Question: I use the code below to add touch TapGestureRecognizer on 3 views.
'''
UITapGestureRecognizer *anUITapGestureRecognizer = [[UITapGestureRecognizer alloc]initWithTarget:self action:@selector(doSomeThing:)];
view1.tag=1;
[view1 addGestureRecognizer:anUITapGestureRecognizer];
view2.tag=2;
[view2 addGestureRecognizer:anUITapGestureRecognizer];
//...
view3.tag=3;
[view3 addGestureRecognizer:anUITapGestureRecognizer];
'''
same as

but if I tap view1, view2, view3, the code below will output 1, 2, 3
'''
- (void)doSomething:(UITapGestureRecognizer *)tap
{
NSString *s= [NSString stringWithFormat:@"%ld", (long)tap.view.tag];
NSLog(@"%@",s);
}
'''
s always returns 3
your comment welcome
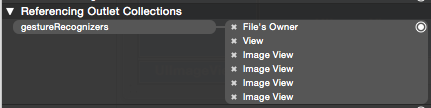
Answer: <URL> .You need to make different 'UITapGestureRecognizer' instances for each 'UIView's'.